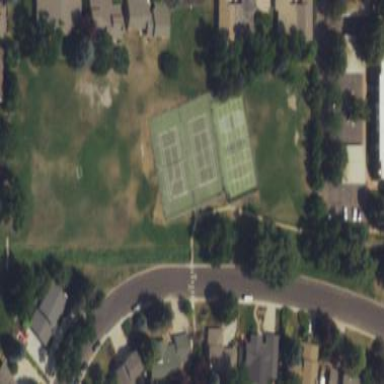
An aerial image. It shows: Tennis court on the leisure land pitch.